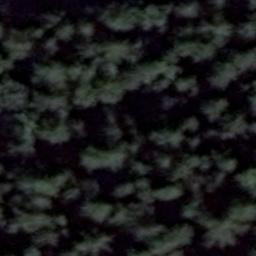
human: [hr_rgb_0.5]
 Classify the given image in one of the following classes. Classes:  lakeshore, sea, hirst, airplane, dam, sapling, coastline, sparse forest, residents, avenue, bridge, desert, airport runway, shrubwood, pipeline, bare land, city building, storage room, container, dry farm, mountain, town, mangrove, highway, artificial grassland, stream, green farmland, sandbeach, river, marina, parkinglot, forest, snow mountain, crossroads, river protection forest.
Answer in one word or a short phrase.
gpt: forest